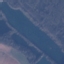
Label: River